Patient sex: M
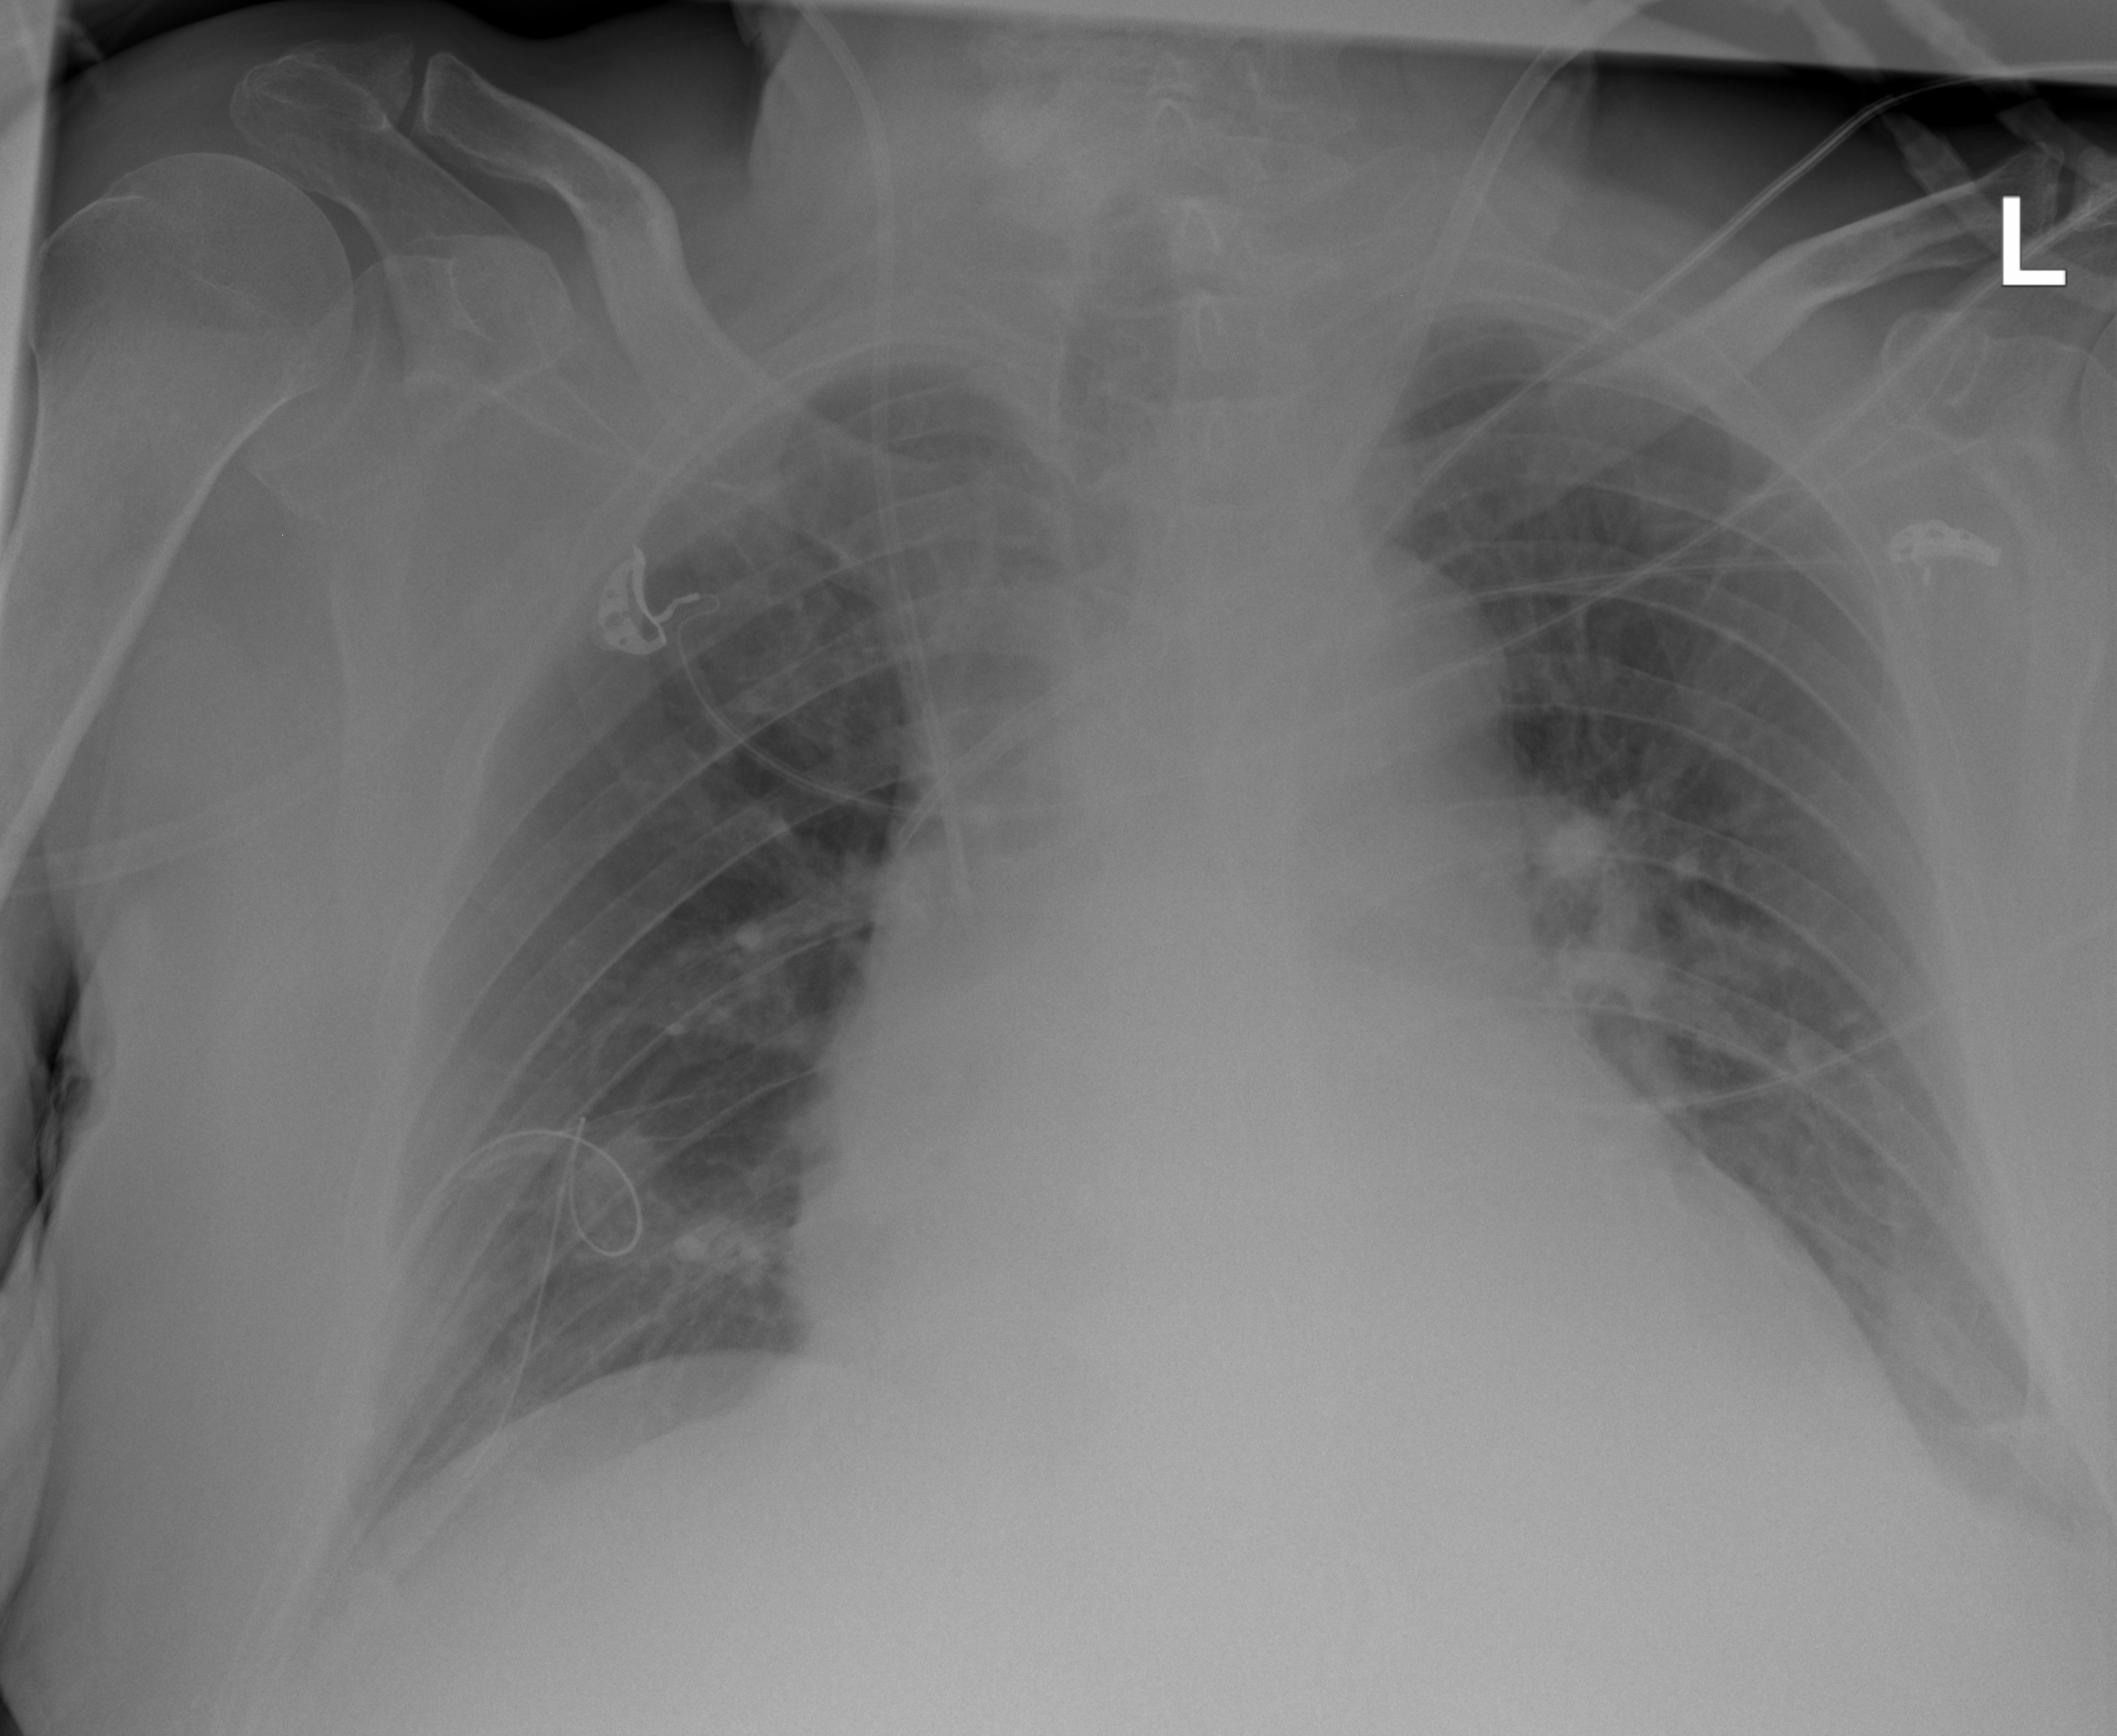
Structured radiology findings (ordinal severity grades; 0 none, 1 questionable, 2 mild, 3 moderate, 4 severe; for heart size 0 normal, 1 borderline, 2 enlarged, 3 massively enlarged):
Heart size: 2
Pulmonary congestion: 0
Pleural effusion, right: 0
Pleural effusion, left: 2
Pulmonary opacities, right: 0
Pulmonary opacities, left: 0
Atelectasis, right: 0
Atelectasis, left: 2